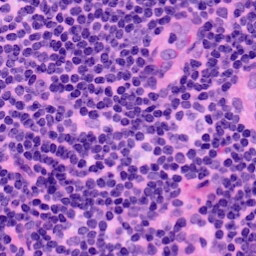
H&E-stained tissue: LymphNode